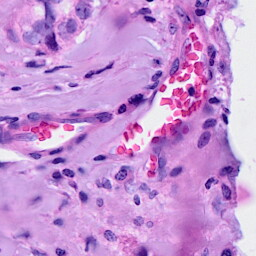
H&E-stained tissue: Breast